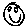
Label: smiley face